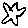
Label: star